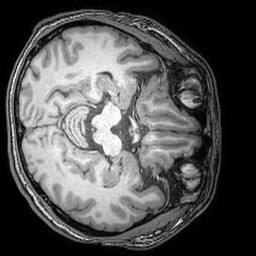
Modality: T1w
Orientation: axial
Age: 32
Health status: ill
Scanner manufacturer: philips
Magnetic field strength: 3 T
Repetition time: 0.007 s
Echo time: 0.0035 s